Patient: sex M, age 74
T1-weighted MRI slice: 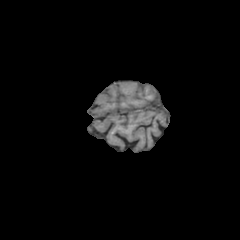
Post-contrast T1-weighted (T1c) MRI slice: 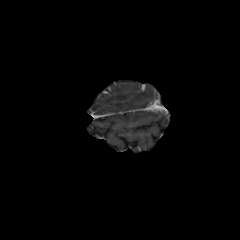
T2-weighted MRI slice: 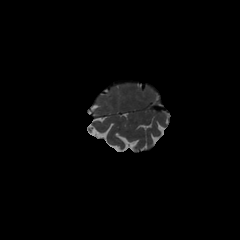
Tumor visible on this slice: no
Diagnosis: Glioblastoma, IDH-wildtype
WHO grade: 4